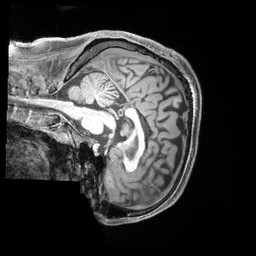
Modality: T1w
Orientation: sagittal
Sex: male
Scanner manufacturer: siemens
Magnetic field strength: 3 T
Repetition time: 2.4 s
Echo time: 0.00222 s